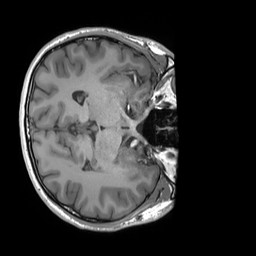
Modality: T1w
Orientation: axial
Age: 27
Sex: male
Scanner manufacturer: siemens
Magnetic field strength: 3 T
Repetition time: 1.8 s
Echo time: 0.00232 s